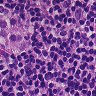
Metastatic tissue present: yes